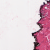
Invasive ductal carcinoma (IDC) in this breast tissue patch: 0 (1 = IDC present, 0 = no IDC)